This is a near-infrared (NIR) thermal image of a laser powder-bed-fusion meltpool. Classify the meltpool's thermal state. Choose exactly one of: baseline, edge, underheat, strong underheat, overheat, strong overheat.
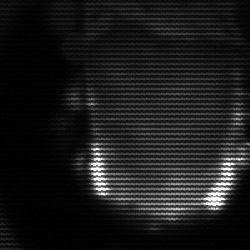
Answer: baseline